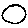
Label: moon